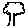
Label: tree